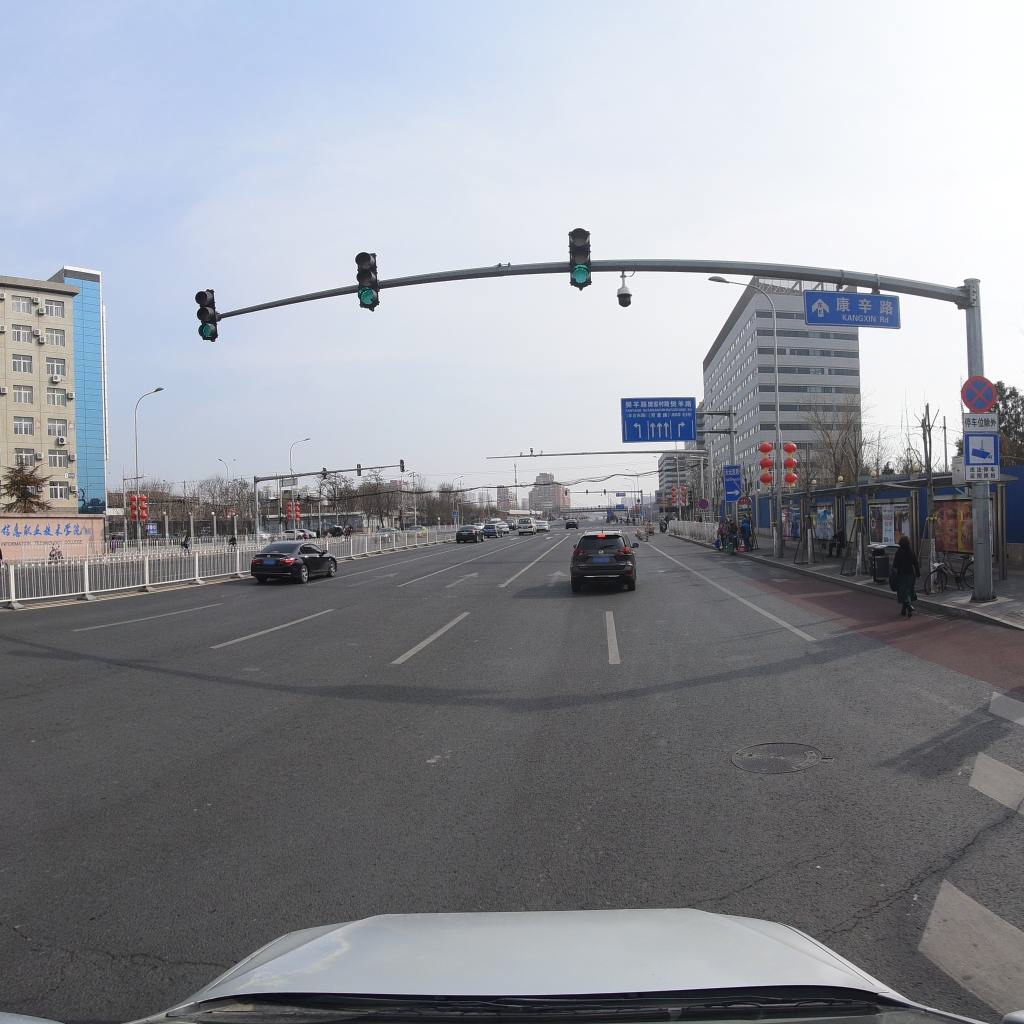
Region: Fengtai
Road damage annotations: transverse crack, transverse crack, transverse crack, manhole cover